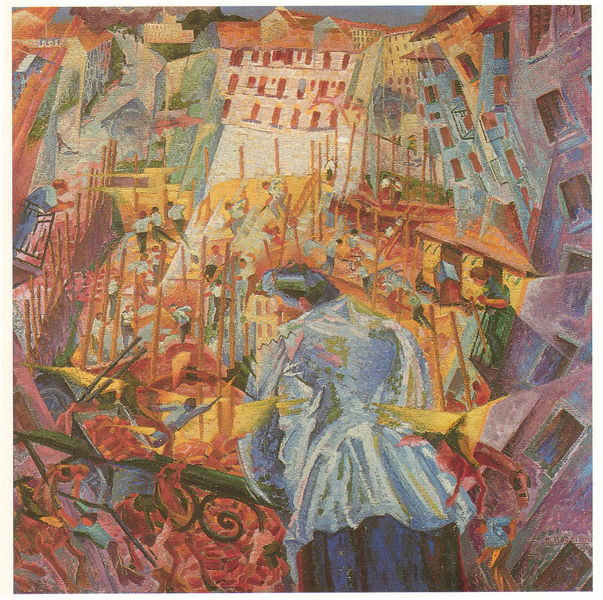
Titel: La strada entra nella casa, Die Straße dringt in die Wohnung ein
Künstler: Umberto Boccioni
Standort: Hannover
Institution: Sprengel Museum
Schlagwörter: blau, gemälde, himmel, kopf, mann, wasser, frauen, gelb, grün, impressionismus, kubismus, landschaft, menschen, stadt, bewegung, bunt, fenster, frau, grau, holz, hut, kleid, männer, orange, paris, pastell, strasse, szene, türkis, weiss, zeichnung, blick, dach, gebäude, haus, rot, expressionismus, fest, leute, malerei, masse, menge, rock, hose, jacke, falten, mensch, stehen, tragen, schauen, öl, häuser, brücke, brüstung, gitter, kanal, figur, haare, personen, person, rosa, schräg, schön, boote, pferd, pferde, reiter, chaos, hellblau, balkon, taille, farbig, rückenansicht, fahnen, fassade, fassaden, italien, perspektive, türen, venedig, zuschauer, flagge, pointilismus, arbeiten, abstrakt, farben, flächen, modern, farbe, formen, lila, violett, markt, platz, arbeiter, masten, beobachter, lehnen, leiter, unruhe, dunkelblau, geländer, schoß, jackett, gestalt, balkone, futurismus, eisen, gerüst, stangen, futuristisch, draufsicht, ruecken, dynamik, tumult, stäbe, aggressiv, schräge, lanzen, umzug, parade, geflügelt, schief, geometrie, bau, gucken, neigung, stürzen, unruhig, fesnter, baustelle, expressionist, pastel, winkel, nachen, gondel, gondeln, gondoliere, facetten, trubel, kantig, facettierung, kristallin, delaunay, delauney, bauarbeiter, rueckansicht, einsturz, boccioni, balla, bocioni, wirrwarr, simultan, strada, lärm, eindringen, bala, carra, bocconi, der lärm der strasse, die strasse dirngt ins haus, geräusch, grossstadtszene, hinabschauen, simultaneität, strasse dringt in wohnung, die straße dringt ins haus, liliput, gulliver, hauser, marktplatz, kunst